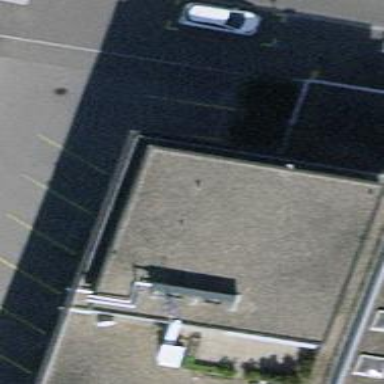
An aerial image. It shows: Police facility.